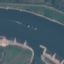
Land use / land cover: River